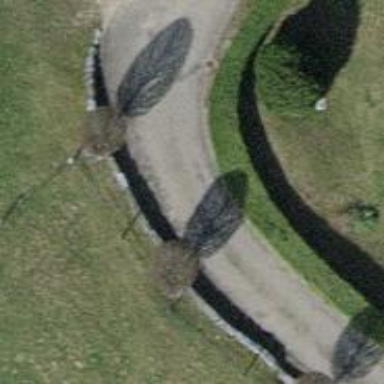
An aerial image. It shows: Driveway.